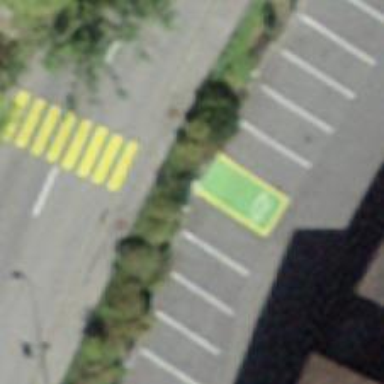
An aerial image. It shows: Charging station.